Field crop: maize
Growth stage: 2
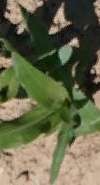
Species: maize